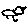
Label: bird